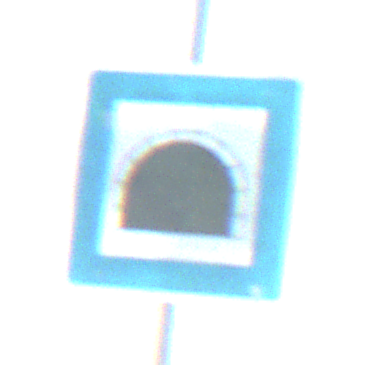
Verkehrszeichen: Tunnel
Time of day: SunriseSunset
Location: Outdoor (Beach)
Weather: Clear
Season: NotSpecified
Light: Natural